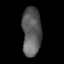
Tissue: lung
Cell type: Epithelial cells
Senescence score: 0.1862
Nuclear area (px): 907
Mean DAPI intensity: 92.452